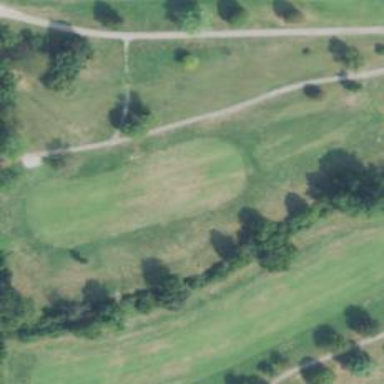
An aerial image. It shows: Golf fairway in the image.